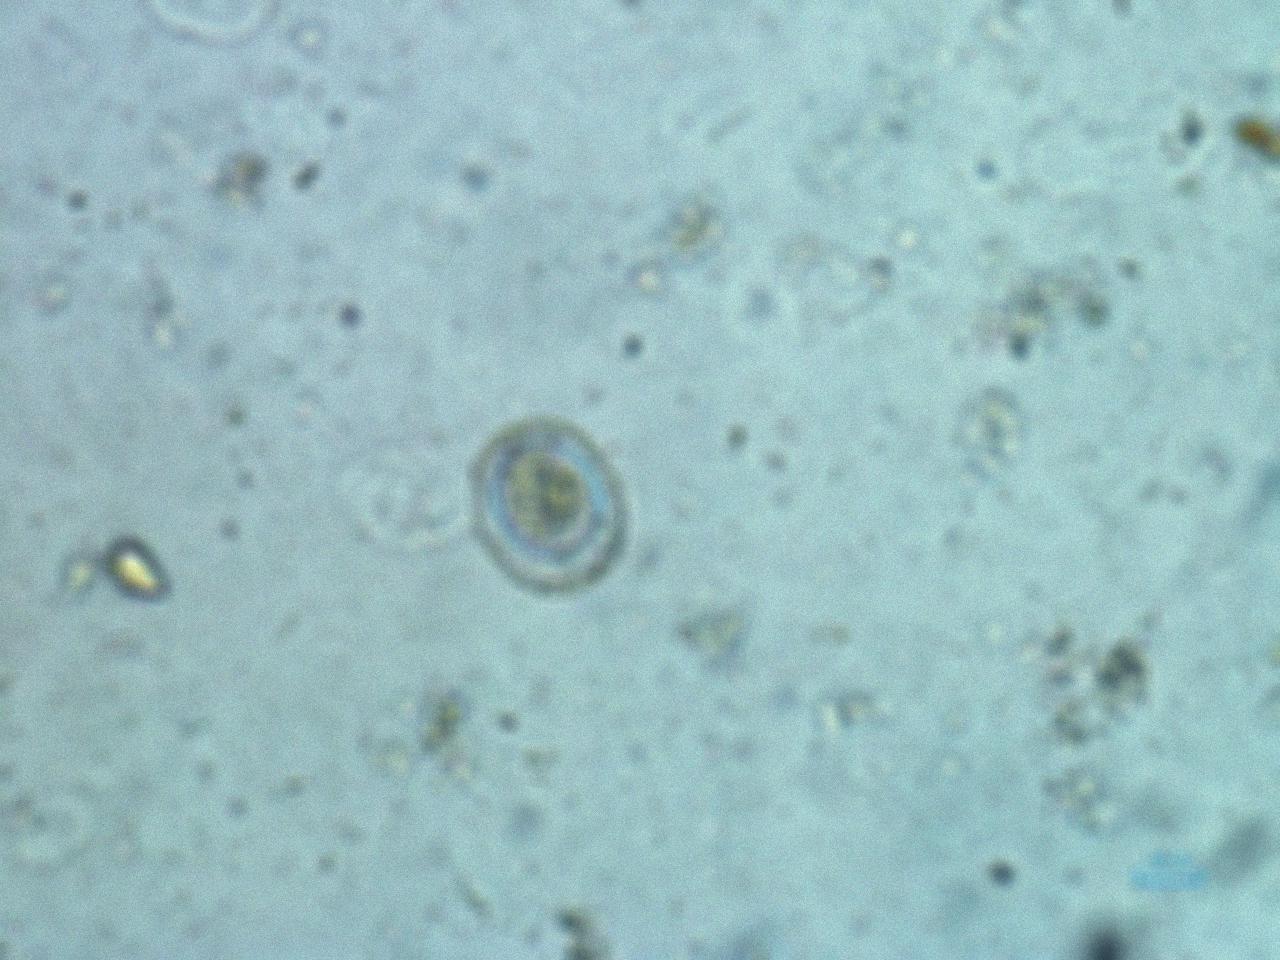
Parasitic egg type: Hymenolepis nana